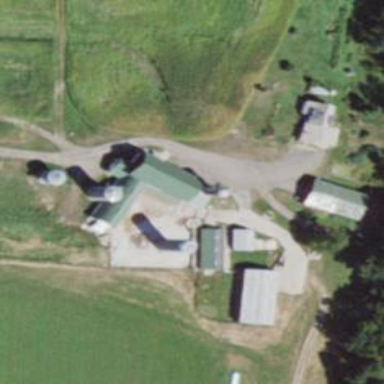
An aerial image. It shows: Silo.